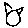
Label: cat